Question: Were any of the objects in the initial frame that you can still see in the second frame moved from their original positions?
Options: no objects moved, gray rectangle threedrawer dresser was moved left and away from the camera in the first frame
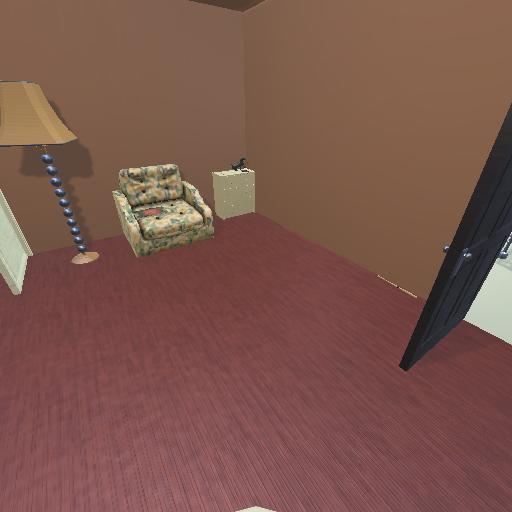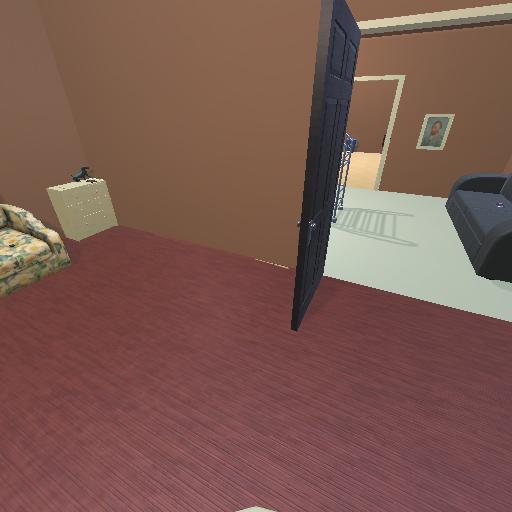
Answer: no objects moved